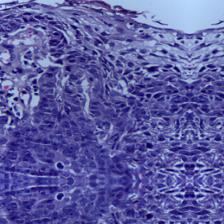
Diagnosis: OSCC